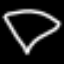
Label: diamond